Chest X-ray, PA view. Patient: 52 years old, sex M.
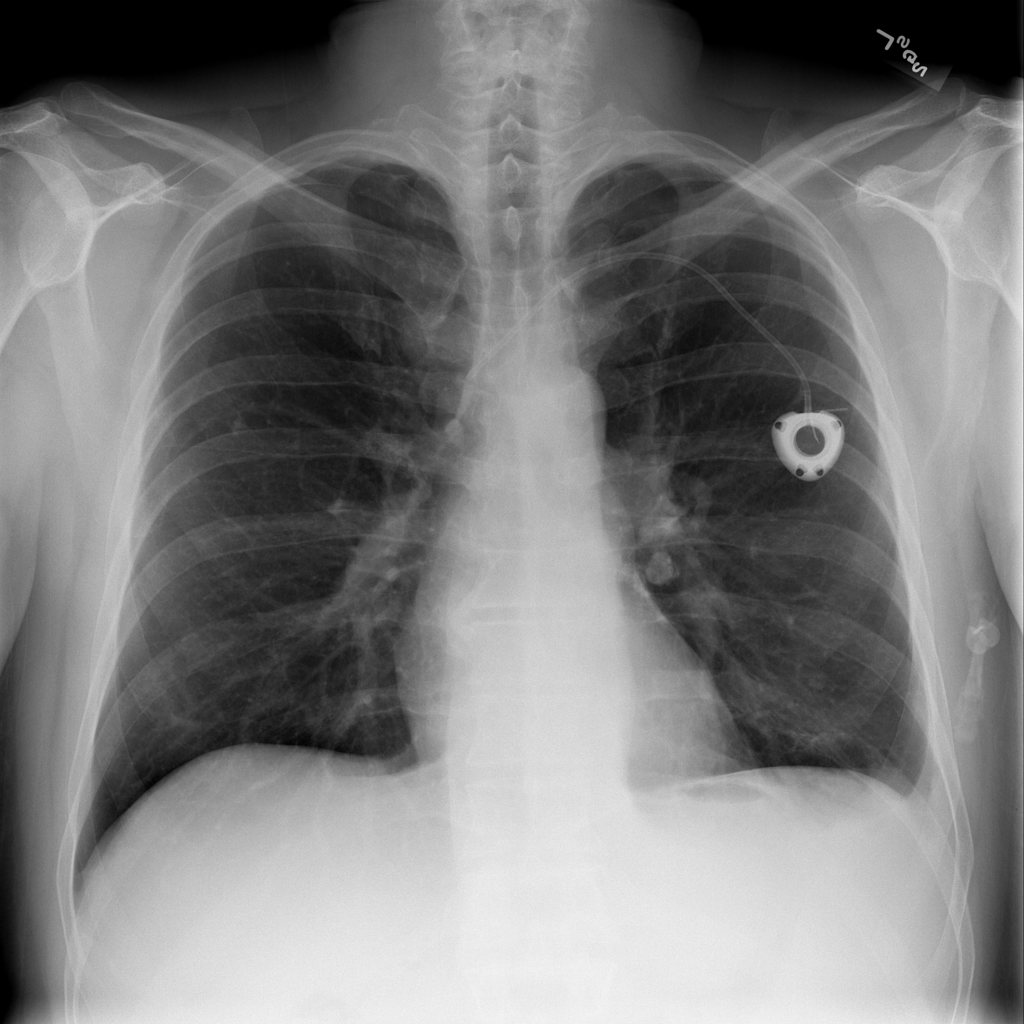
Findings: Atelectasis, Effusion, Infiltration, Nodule